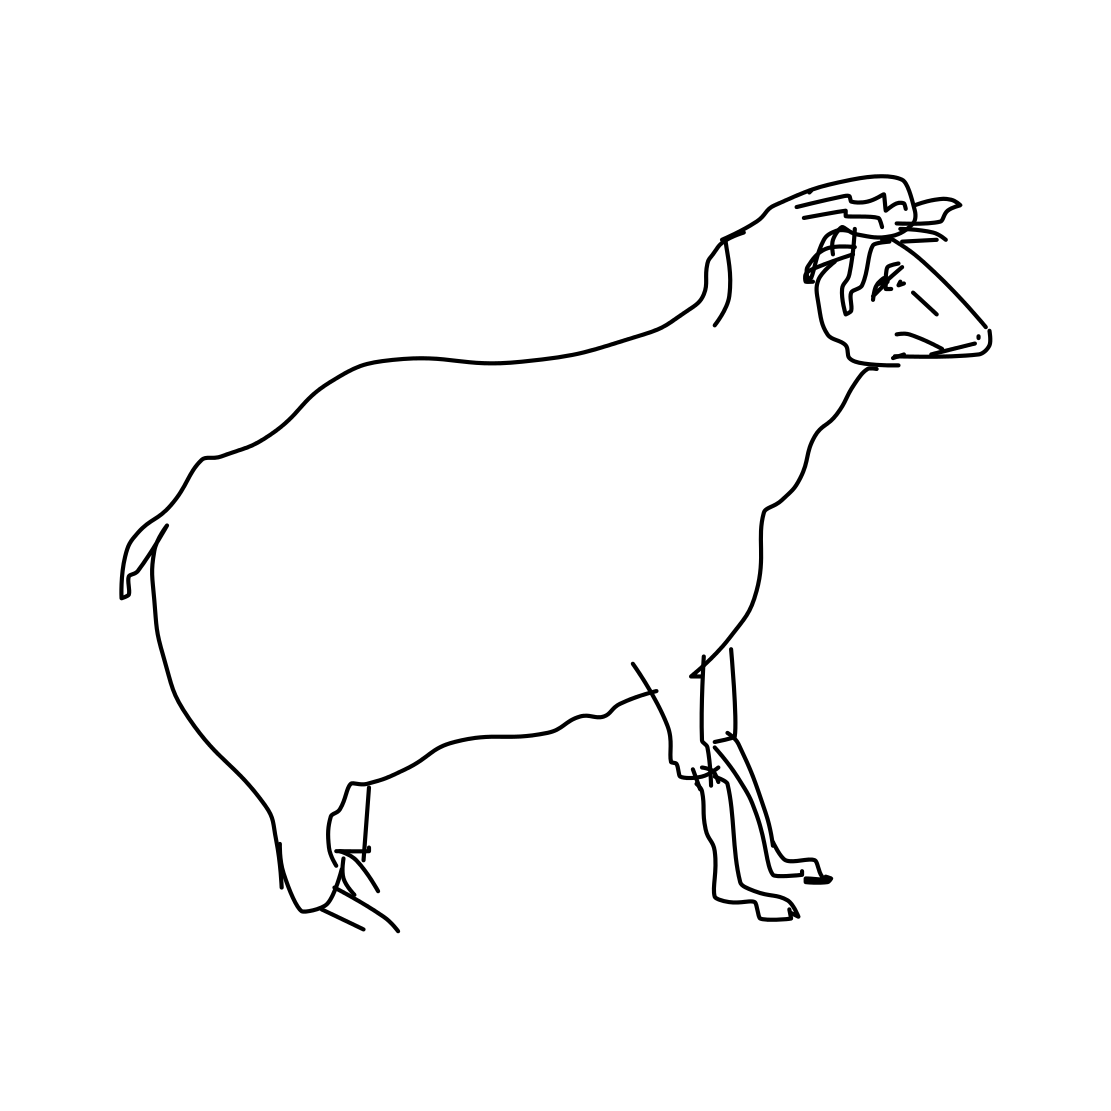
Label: sheep